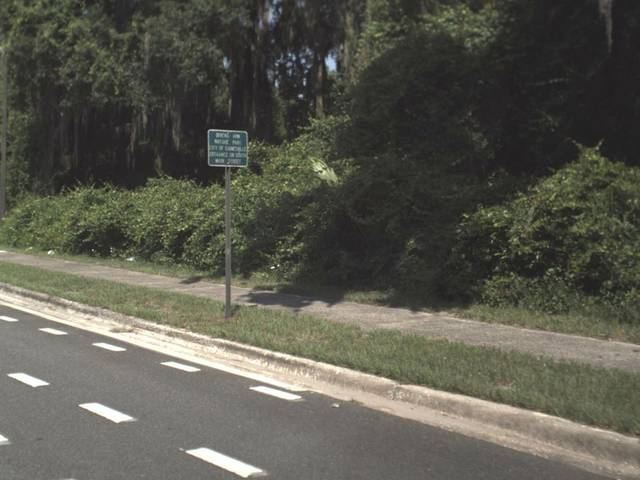
Region: United States
Coordinates: 29.619, -82.332